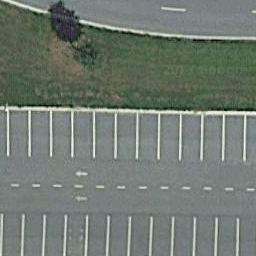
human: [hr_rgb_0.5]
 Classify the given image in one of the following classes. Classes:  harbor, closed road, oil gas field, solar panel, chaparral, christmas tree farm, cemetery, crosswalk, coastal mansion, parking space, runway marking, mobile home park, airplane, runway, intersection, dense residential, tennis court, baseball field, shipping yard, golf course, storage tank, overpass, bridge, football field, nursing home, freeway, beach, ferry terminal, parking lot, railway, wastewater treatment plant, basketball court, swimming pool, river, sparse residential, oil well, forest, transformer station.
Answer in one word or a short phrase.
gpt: parking space